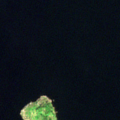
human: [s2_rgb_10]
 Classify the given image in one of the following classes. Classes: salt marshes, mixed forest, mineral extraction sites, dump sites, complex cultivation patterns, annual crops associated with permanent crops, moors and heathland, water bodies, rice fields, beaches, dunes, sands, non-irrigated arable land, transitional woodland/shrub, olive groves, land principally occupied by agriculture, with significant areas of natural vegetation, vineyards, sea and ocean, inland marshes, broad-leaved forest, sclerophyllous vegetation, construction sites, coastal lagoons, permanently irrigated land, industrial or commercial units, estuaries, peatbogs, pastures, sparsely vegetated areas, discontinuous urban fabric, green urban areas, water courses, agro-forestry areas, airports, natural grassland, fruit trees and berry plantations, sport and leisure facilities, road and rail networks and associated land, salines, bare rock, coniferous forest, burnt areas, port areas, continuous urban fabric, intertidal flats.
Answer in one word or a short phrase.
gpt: water bodies